Question: Do you have an idea to add a "background-color" property on a multi-line text, with two difficulties:
- -
Example :

Thanks !
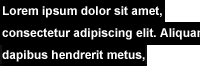
Answer: I think this is what you are looking for: <URL>
'''
span {
color: white;
background-color: #343132;
box-shadow: 0.5em 0 0 #343132,-0.5em 0 0 #343132;
}
div {
width: 100px;
}
'''
'''
<div>
<span>Do you have an idea to add a background-color property on a multi-line text, with two difficulties:</span>
</div>
'''